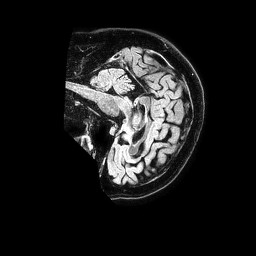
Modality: FLAIR
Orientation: sagittal
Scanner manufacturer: philips
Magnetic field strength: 1.5 T
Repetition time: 4.8 s
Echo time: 0.3 s